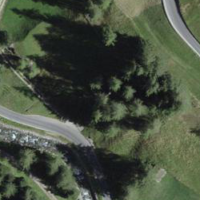
EUNIS habitat code: 26
Species observed at this site:
Caltha palustris
Crocus vernus